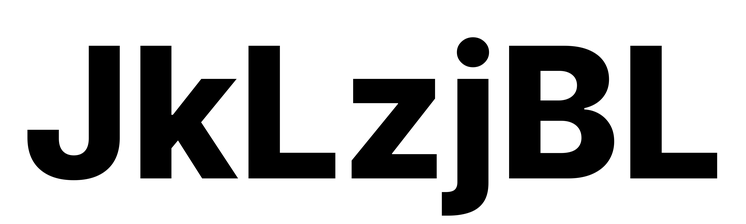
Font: Inter_ExtraBold